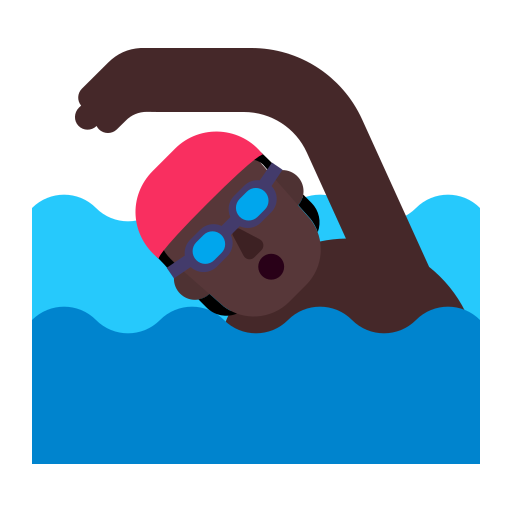
person swimming flat dark